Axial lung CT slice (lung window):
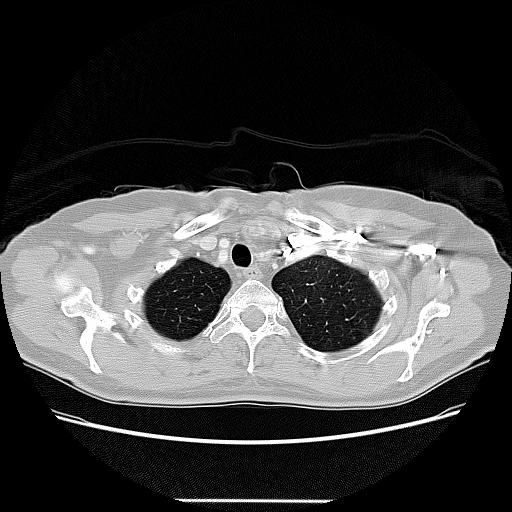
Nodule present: no